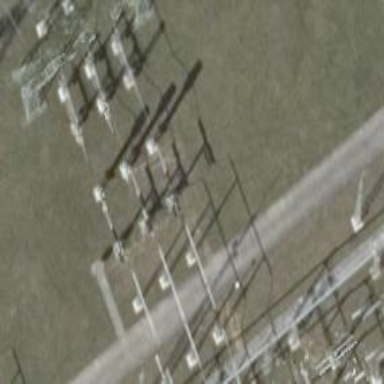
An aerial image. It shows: Outdoor switch with three cables connected.